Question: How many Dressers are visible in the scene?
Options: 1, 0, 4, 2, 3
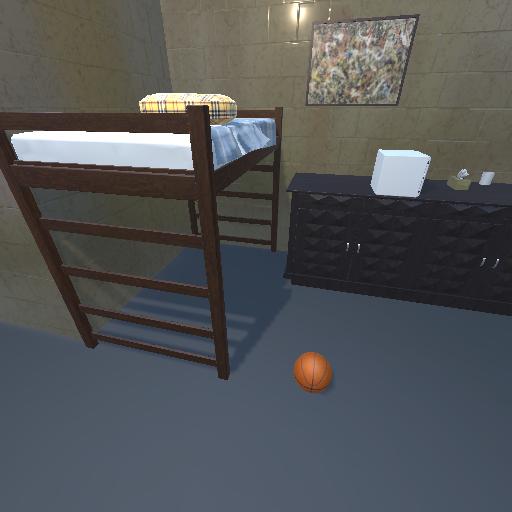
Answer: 1